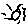
Label: sun